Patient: sex M, age 49
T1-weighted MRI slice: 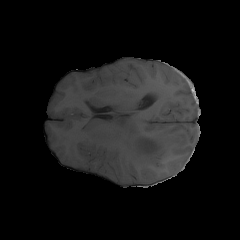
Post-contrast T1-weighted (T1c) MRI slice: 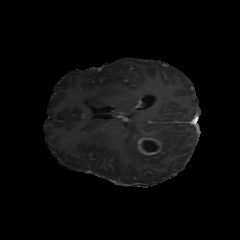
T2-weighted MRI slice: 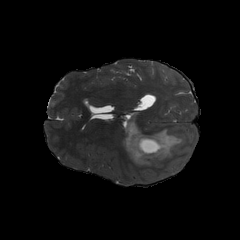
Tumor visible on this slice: yes
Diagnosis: Astrocytoma, IDH-mutant
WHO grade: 4